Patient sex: F
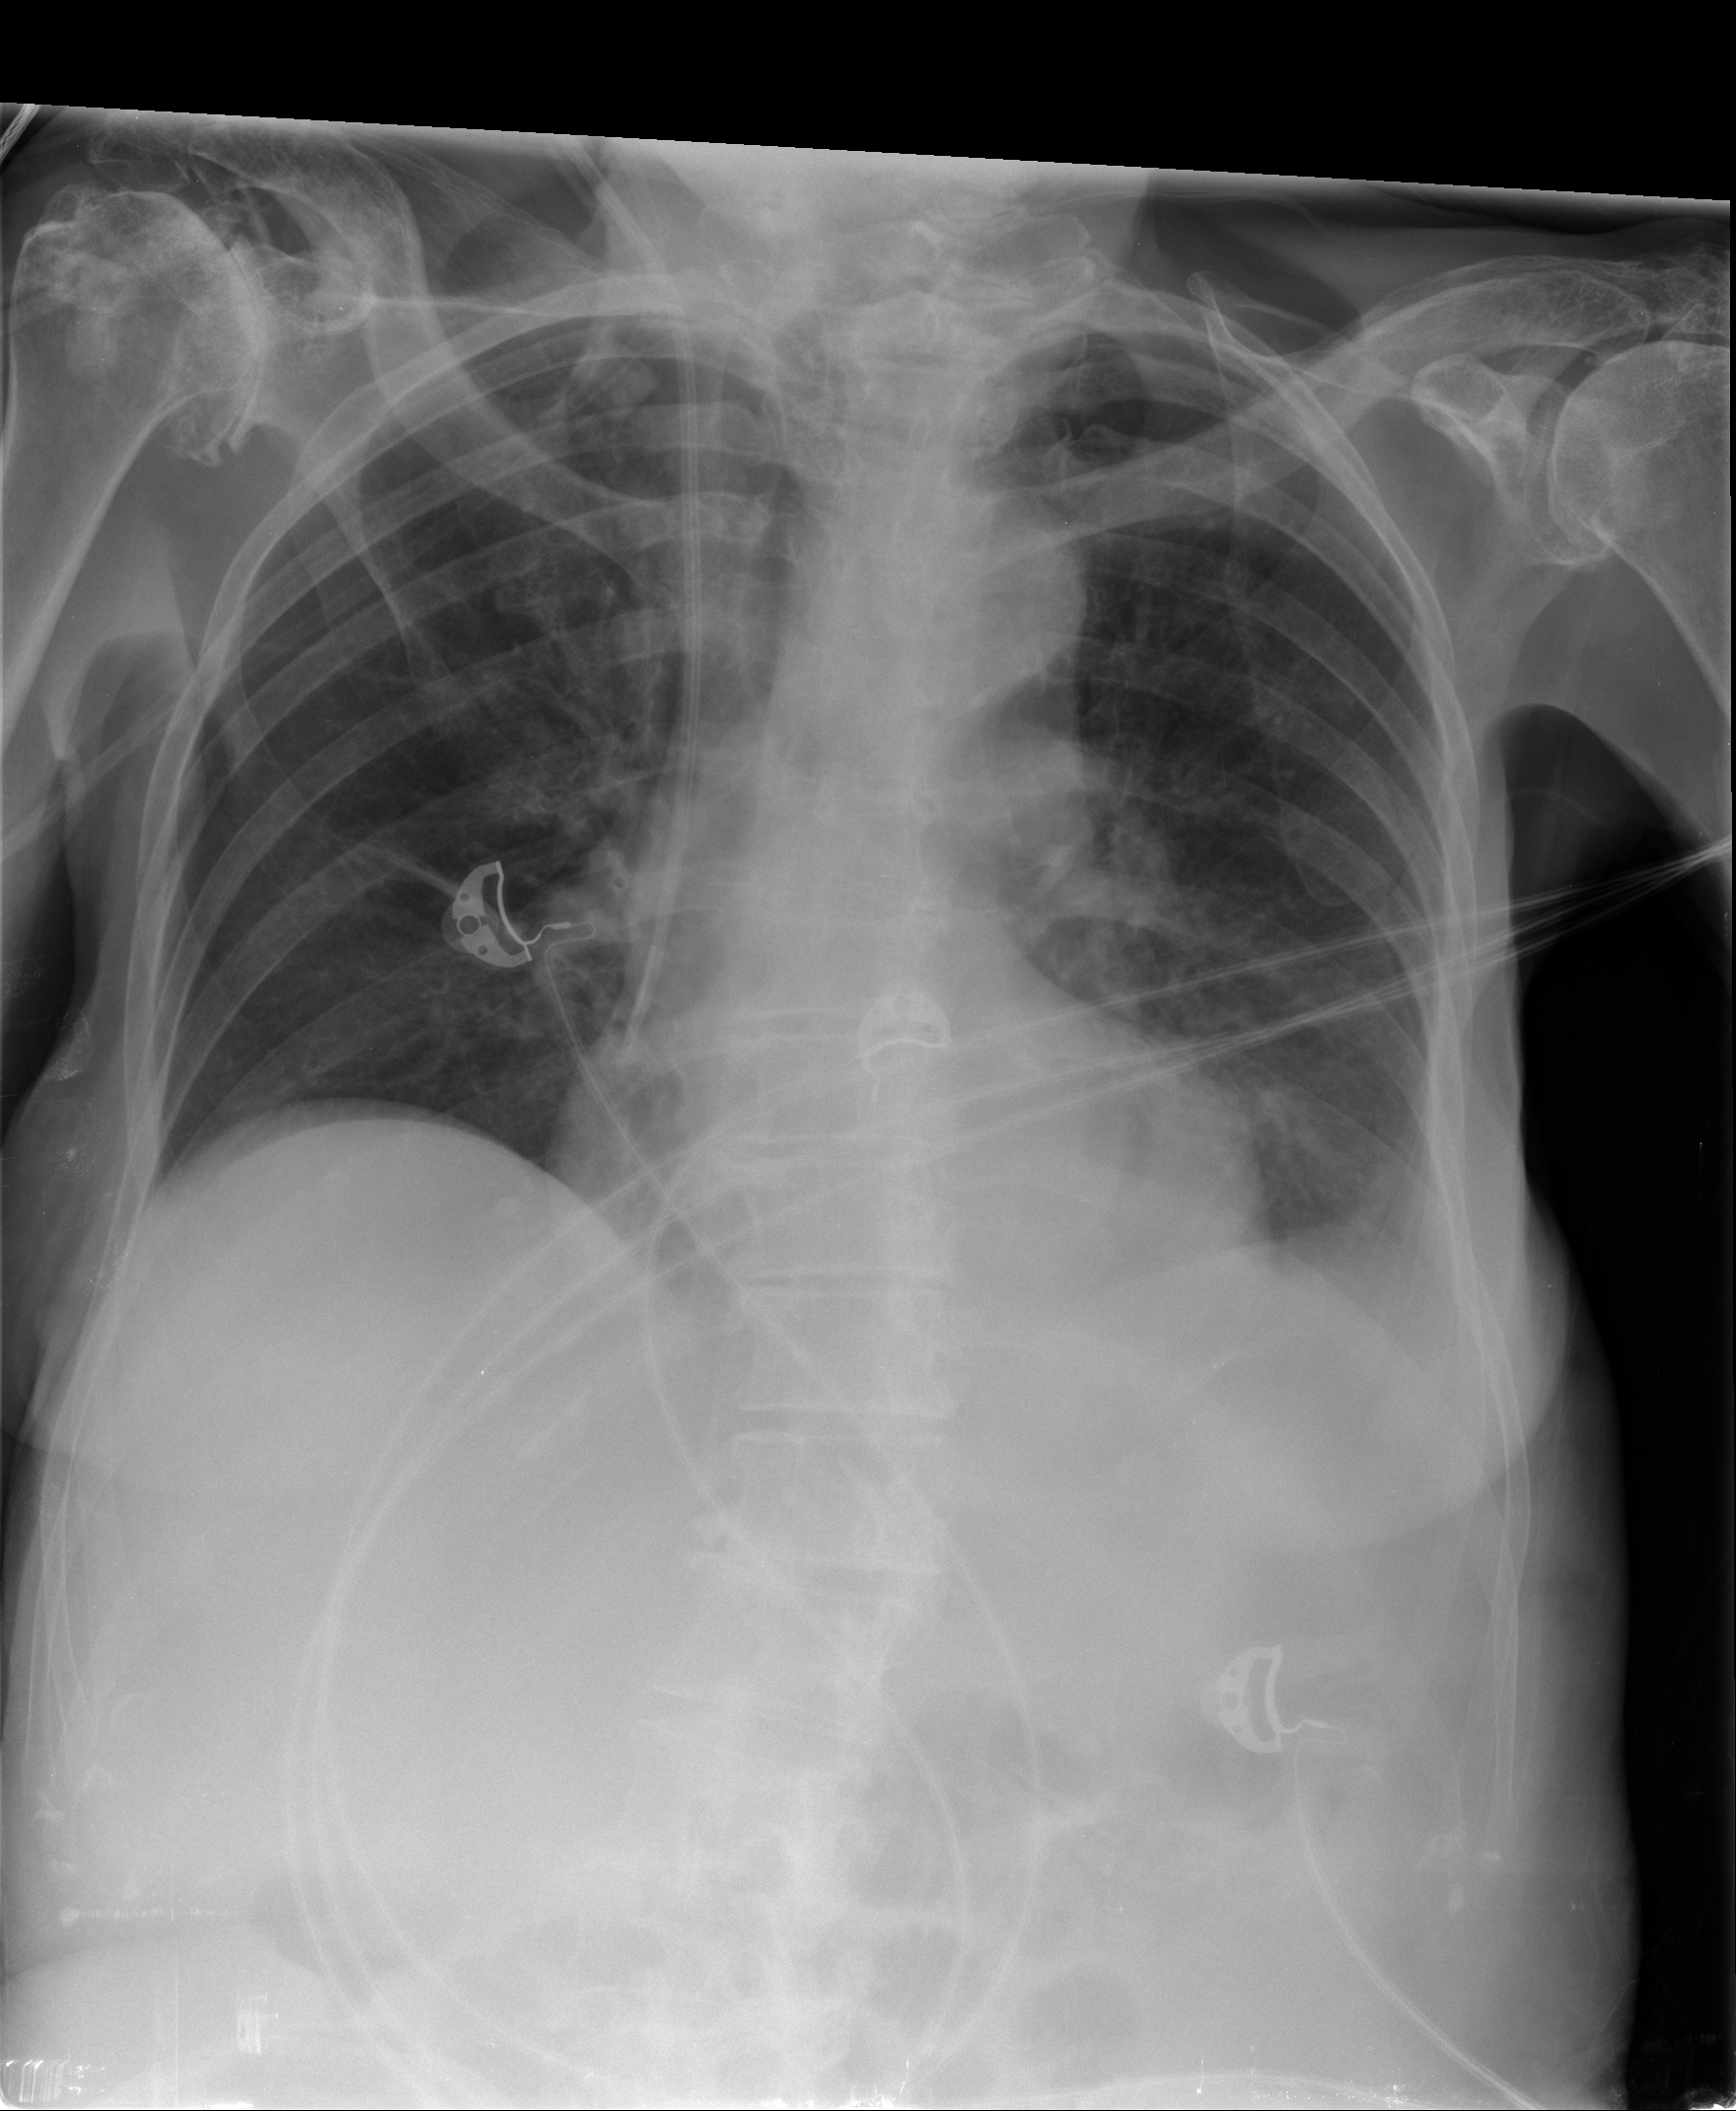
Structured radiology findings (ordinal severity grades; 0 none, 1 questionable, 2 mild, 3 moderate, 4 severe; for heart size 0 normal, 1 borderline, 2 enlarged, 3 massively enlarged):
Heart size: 0
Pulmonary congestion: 0
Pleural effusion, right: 0
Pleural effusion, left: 2
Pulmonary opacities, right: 0
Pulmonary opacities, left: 0
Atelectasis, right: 0
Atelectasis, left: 2